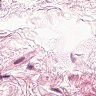
Metastatic tissue present: no